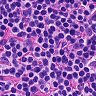
Metastatic tissue present: no